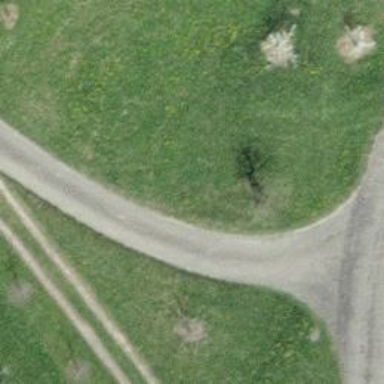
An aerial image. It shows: Paved service road.